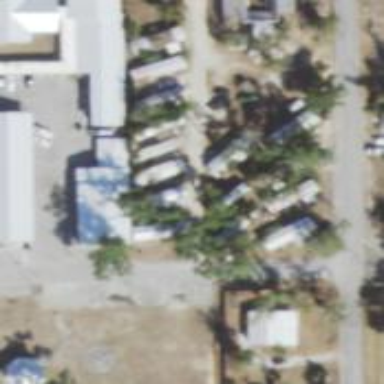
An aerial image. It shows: Residential area designated as trailer park.